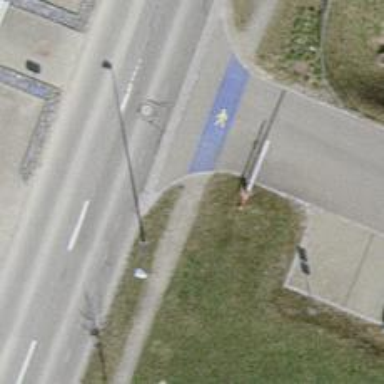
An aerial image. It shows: Pebblestone footway with unmarked crossing.